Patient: sex M, age 48
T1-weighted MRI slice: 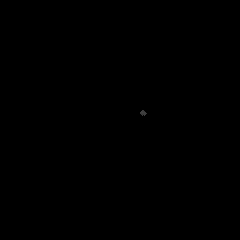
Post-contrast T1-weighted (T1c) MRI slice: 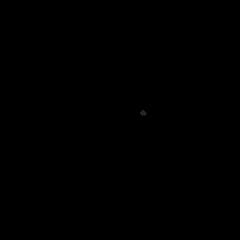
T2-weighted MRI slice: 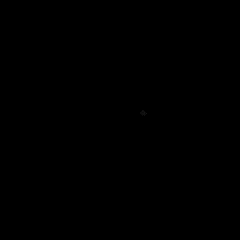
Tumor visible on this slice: no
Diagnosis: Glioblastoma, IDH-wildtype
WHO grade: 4